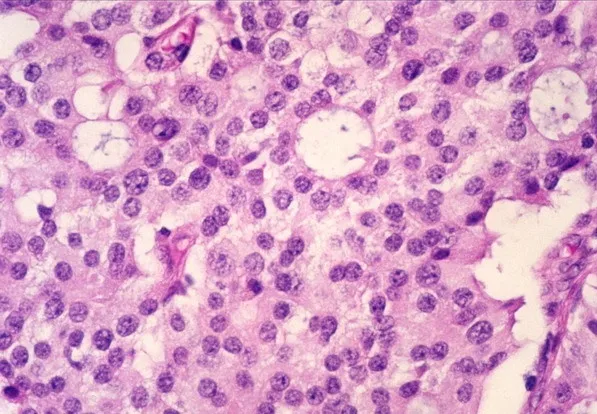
The pathologic findings were of a well-encapsulated solid mass containing cells with a diffuse, trabecular growth pattern. (x40, H&E).
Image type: pathology (h&e)